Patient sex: M
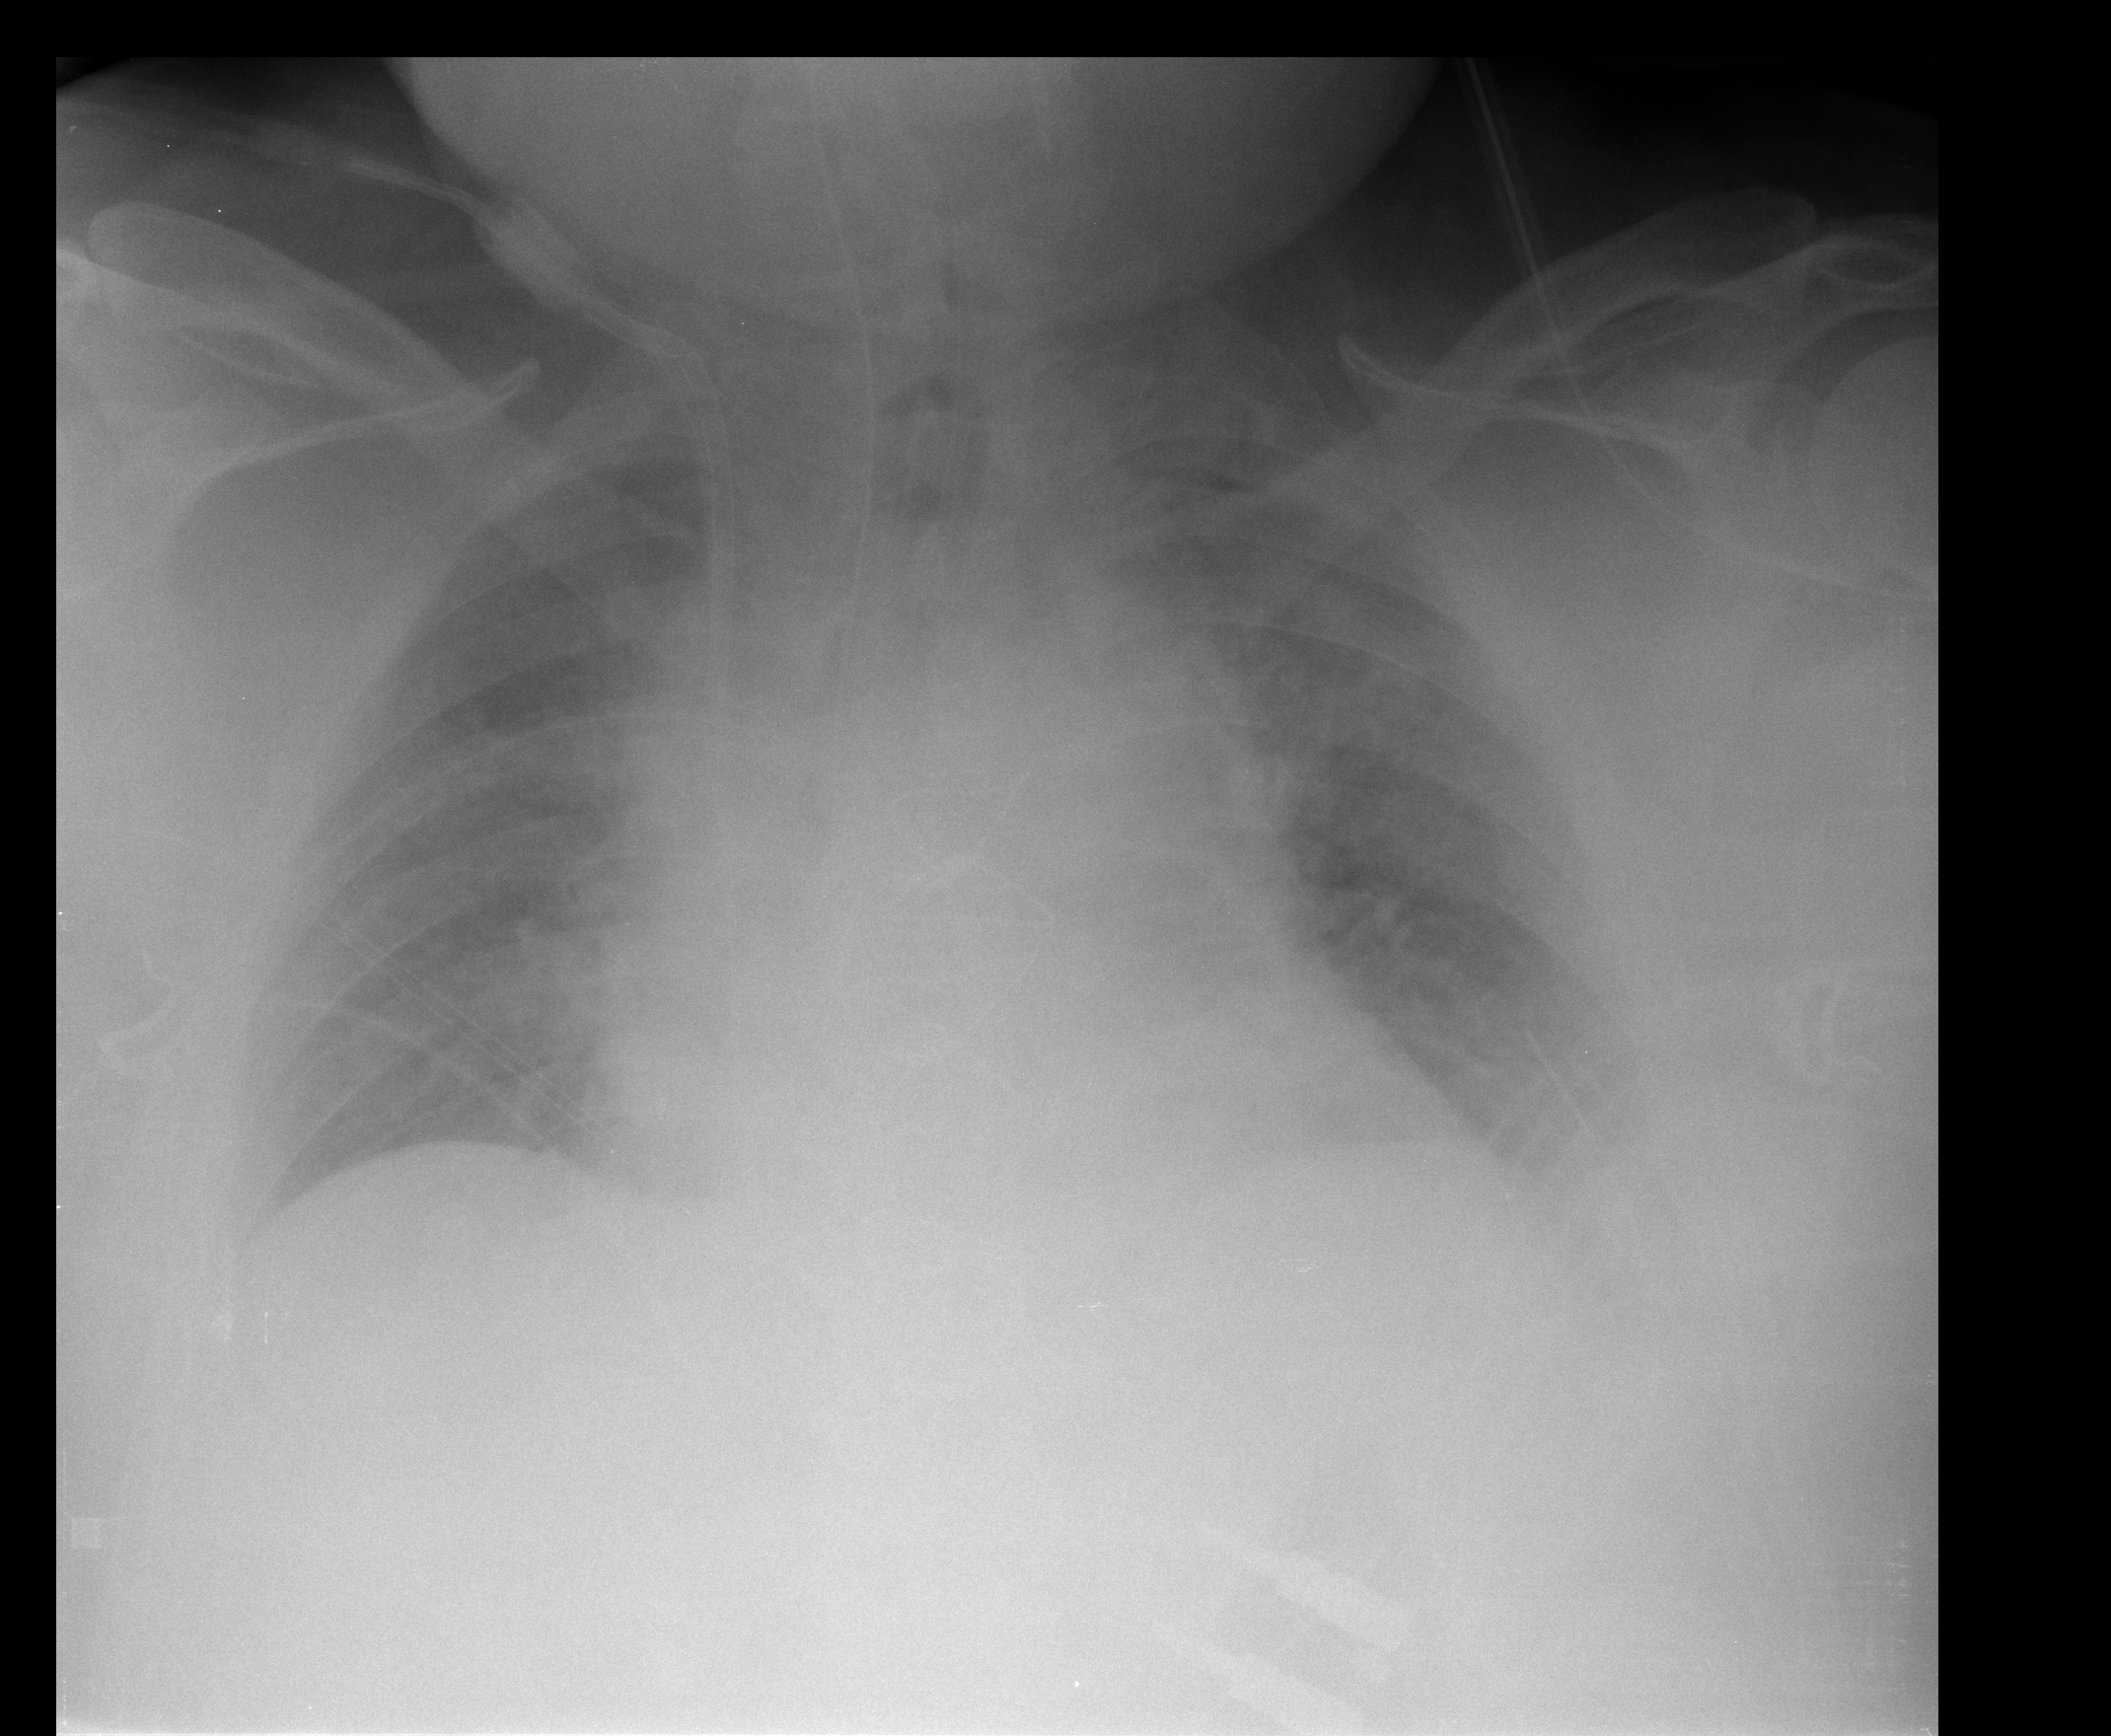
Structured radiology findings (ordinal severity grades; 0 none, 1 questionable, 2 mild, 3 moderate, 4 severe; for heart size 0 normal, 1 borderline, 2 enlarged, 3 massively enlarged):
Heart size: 2
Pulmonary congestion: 0
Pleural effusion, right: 0
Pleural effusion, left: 0
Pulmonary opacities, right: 0
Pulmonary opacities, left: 0
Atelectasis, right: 2
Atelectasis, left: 2